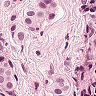
Metastatic tissue present: yes